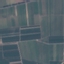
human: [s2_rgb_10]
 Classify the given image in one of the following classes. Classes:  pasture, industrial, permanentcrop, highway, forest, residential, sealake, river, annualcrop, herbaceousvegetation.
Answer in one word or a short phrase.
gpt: PermanentCrop